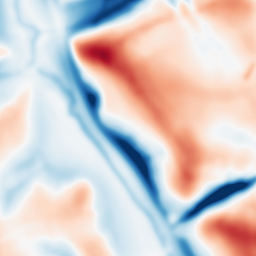
Category: multiscale
Decomposition family: dog
Decomposition parameters: sigma_low: 3
sigma_high: 20
Upsampling method: bspline
Upsampling parameters: scale: 8
Upsampling scale: 8